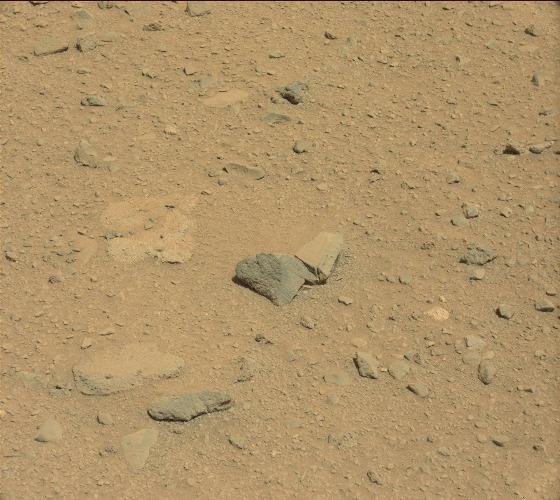
Terrain classes present: Bedrock, Gravel / Sand / Soil, Rock